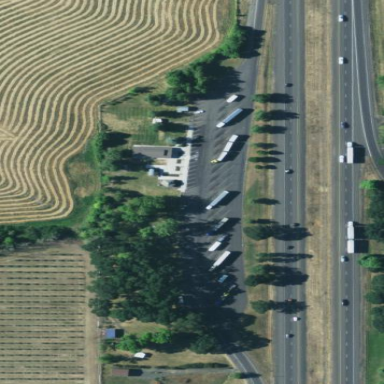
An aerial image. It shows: Rest area on the road.